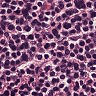
Metastatic tissue present: no